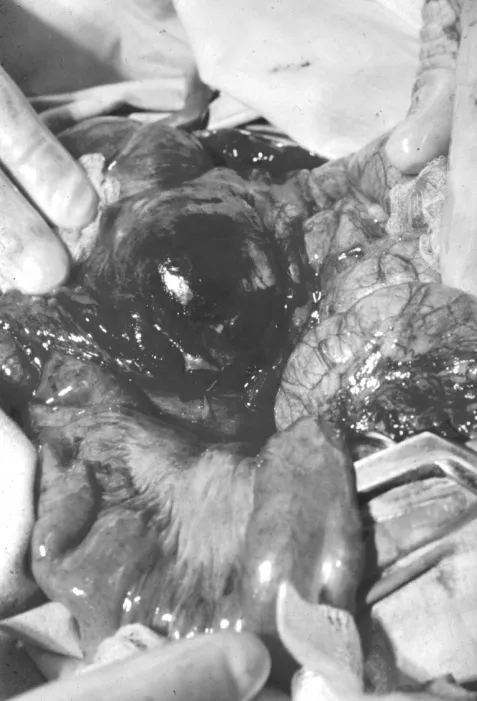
Extensive edema and hemorrhage involving the cecum in a patient with intestinal anthrax.
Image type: medical_photograph (other_medical_photograph)